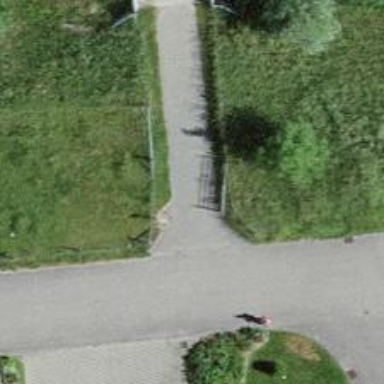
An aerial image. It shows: Gate.